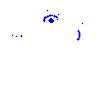
Particle: pion